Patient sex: M
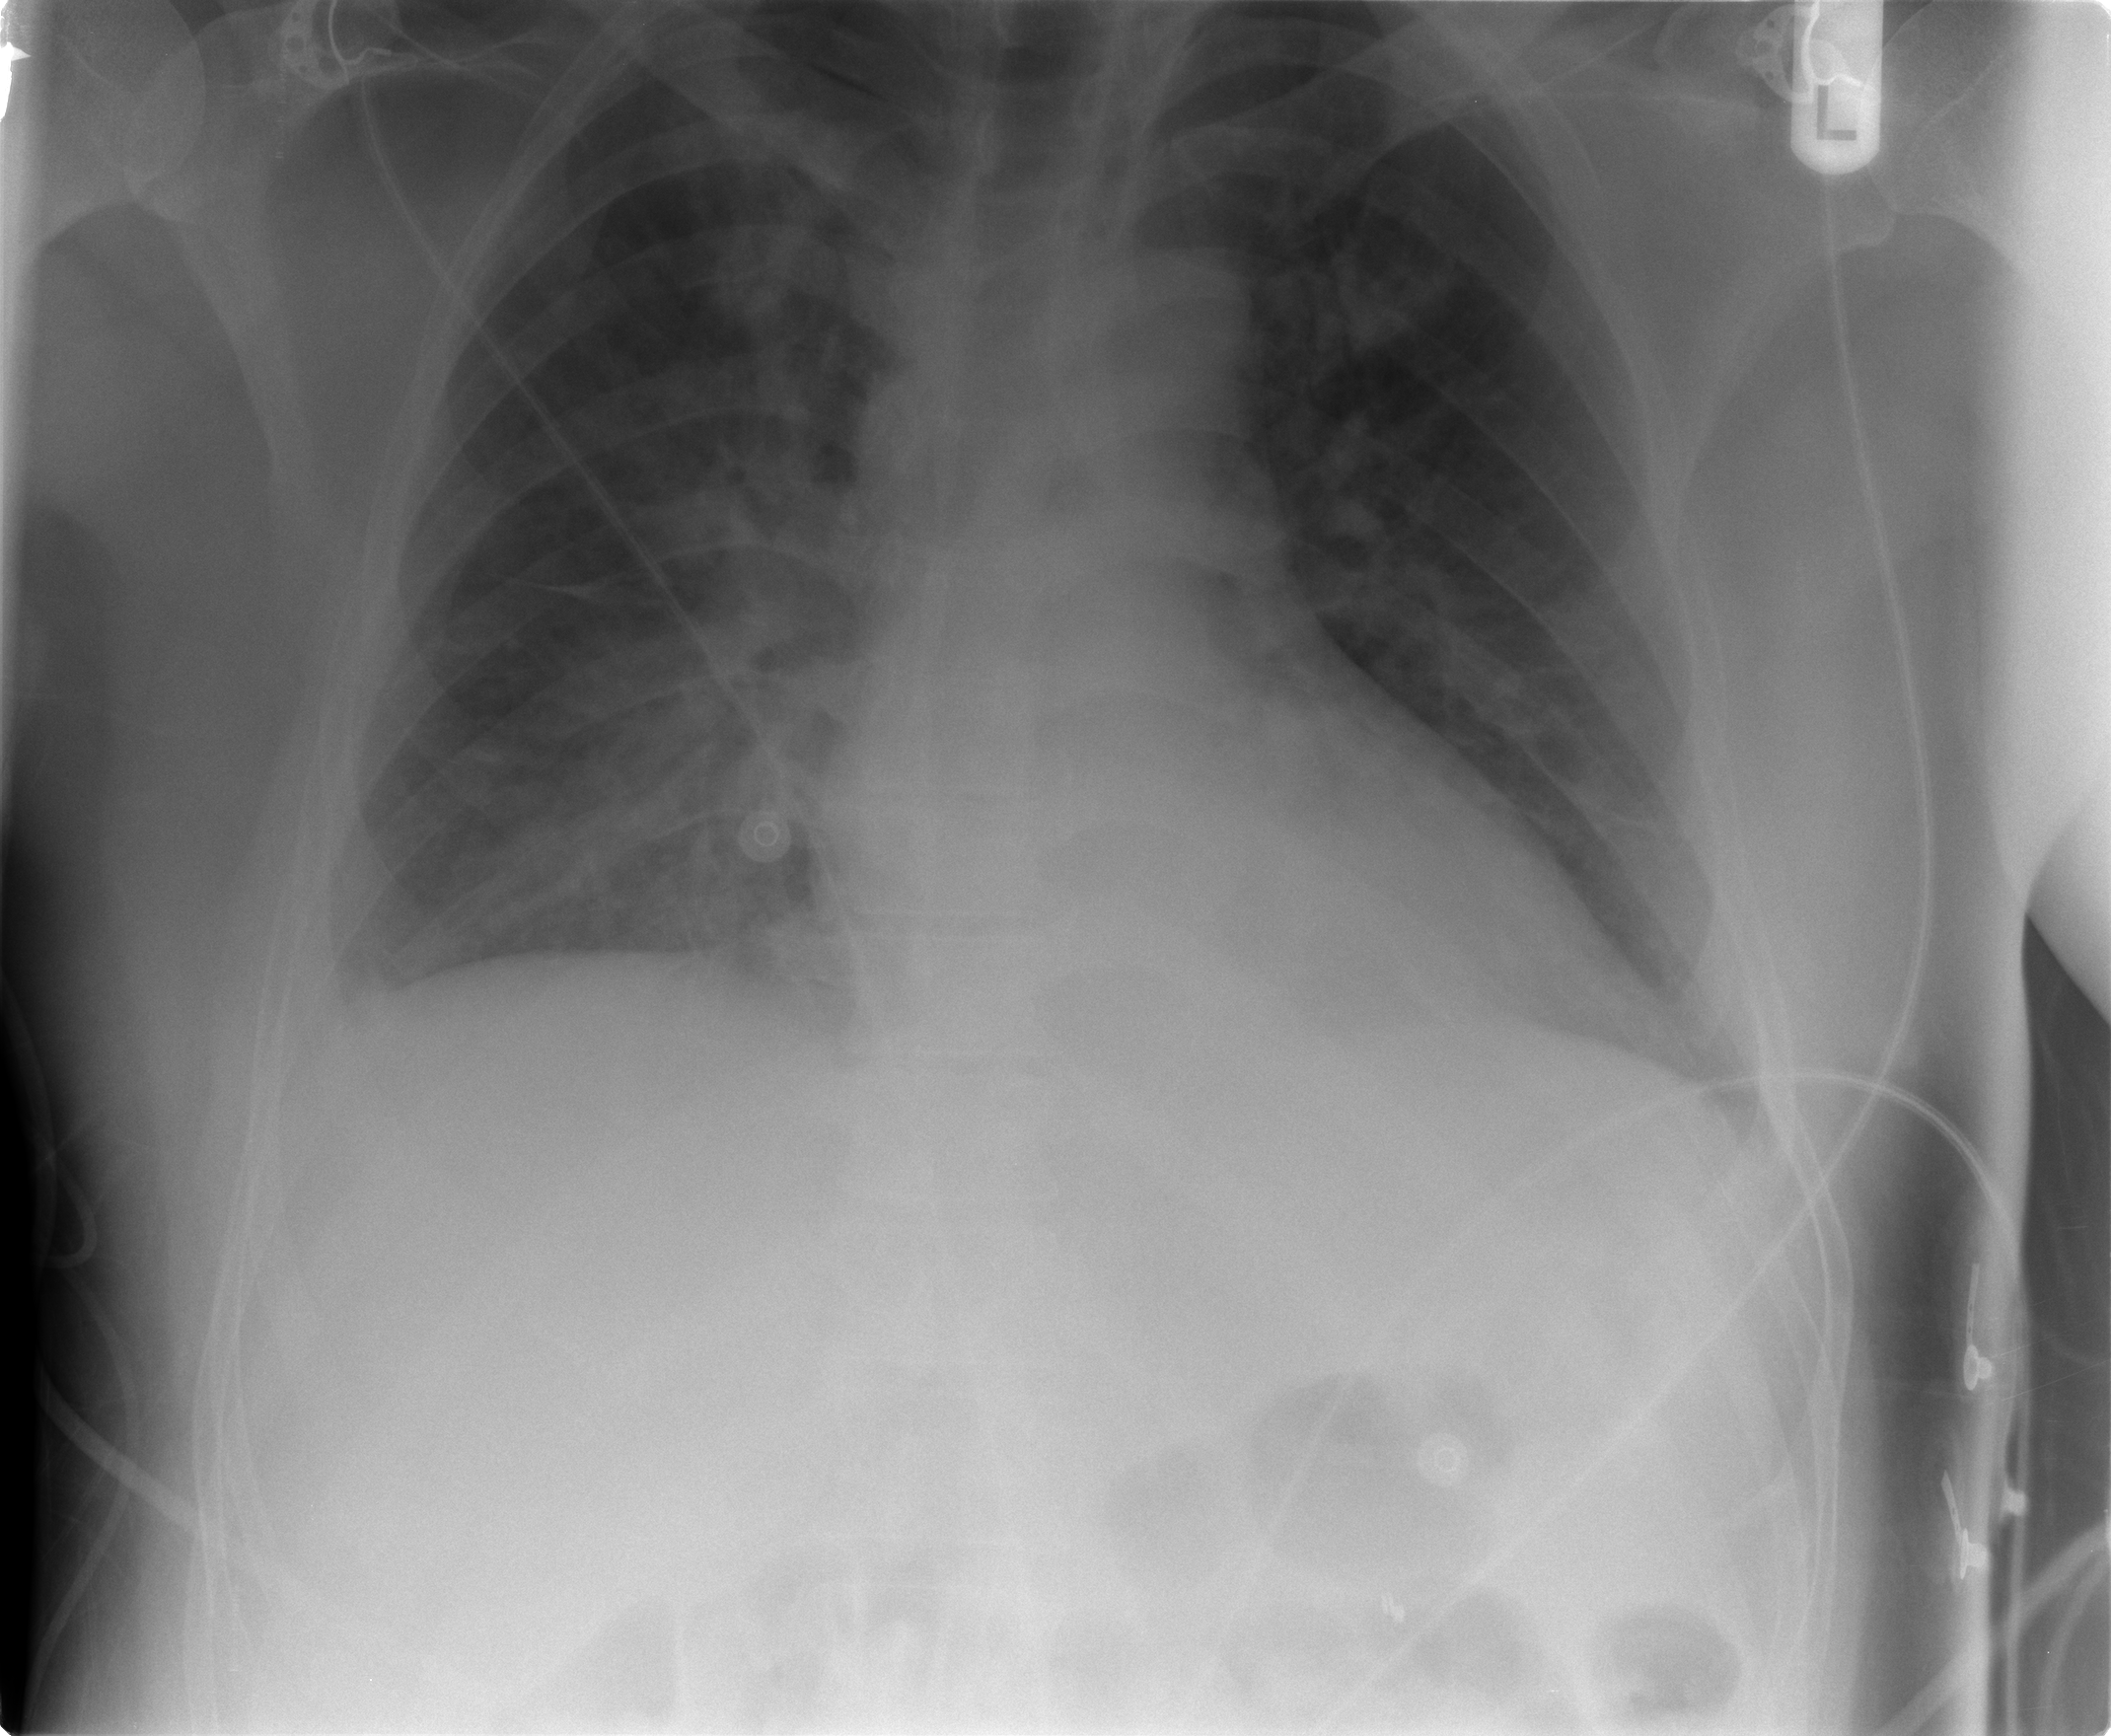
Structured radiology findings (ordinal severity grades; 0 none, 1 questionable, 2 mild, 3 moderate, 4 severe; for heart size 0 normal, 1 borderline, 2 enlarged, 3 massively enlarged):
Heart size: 0
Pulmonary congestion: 2
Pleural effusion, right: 1
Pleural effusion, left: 0
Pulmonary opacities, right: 3
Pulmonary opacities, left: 2
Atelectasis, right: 2
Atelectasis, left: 1